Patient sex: M
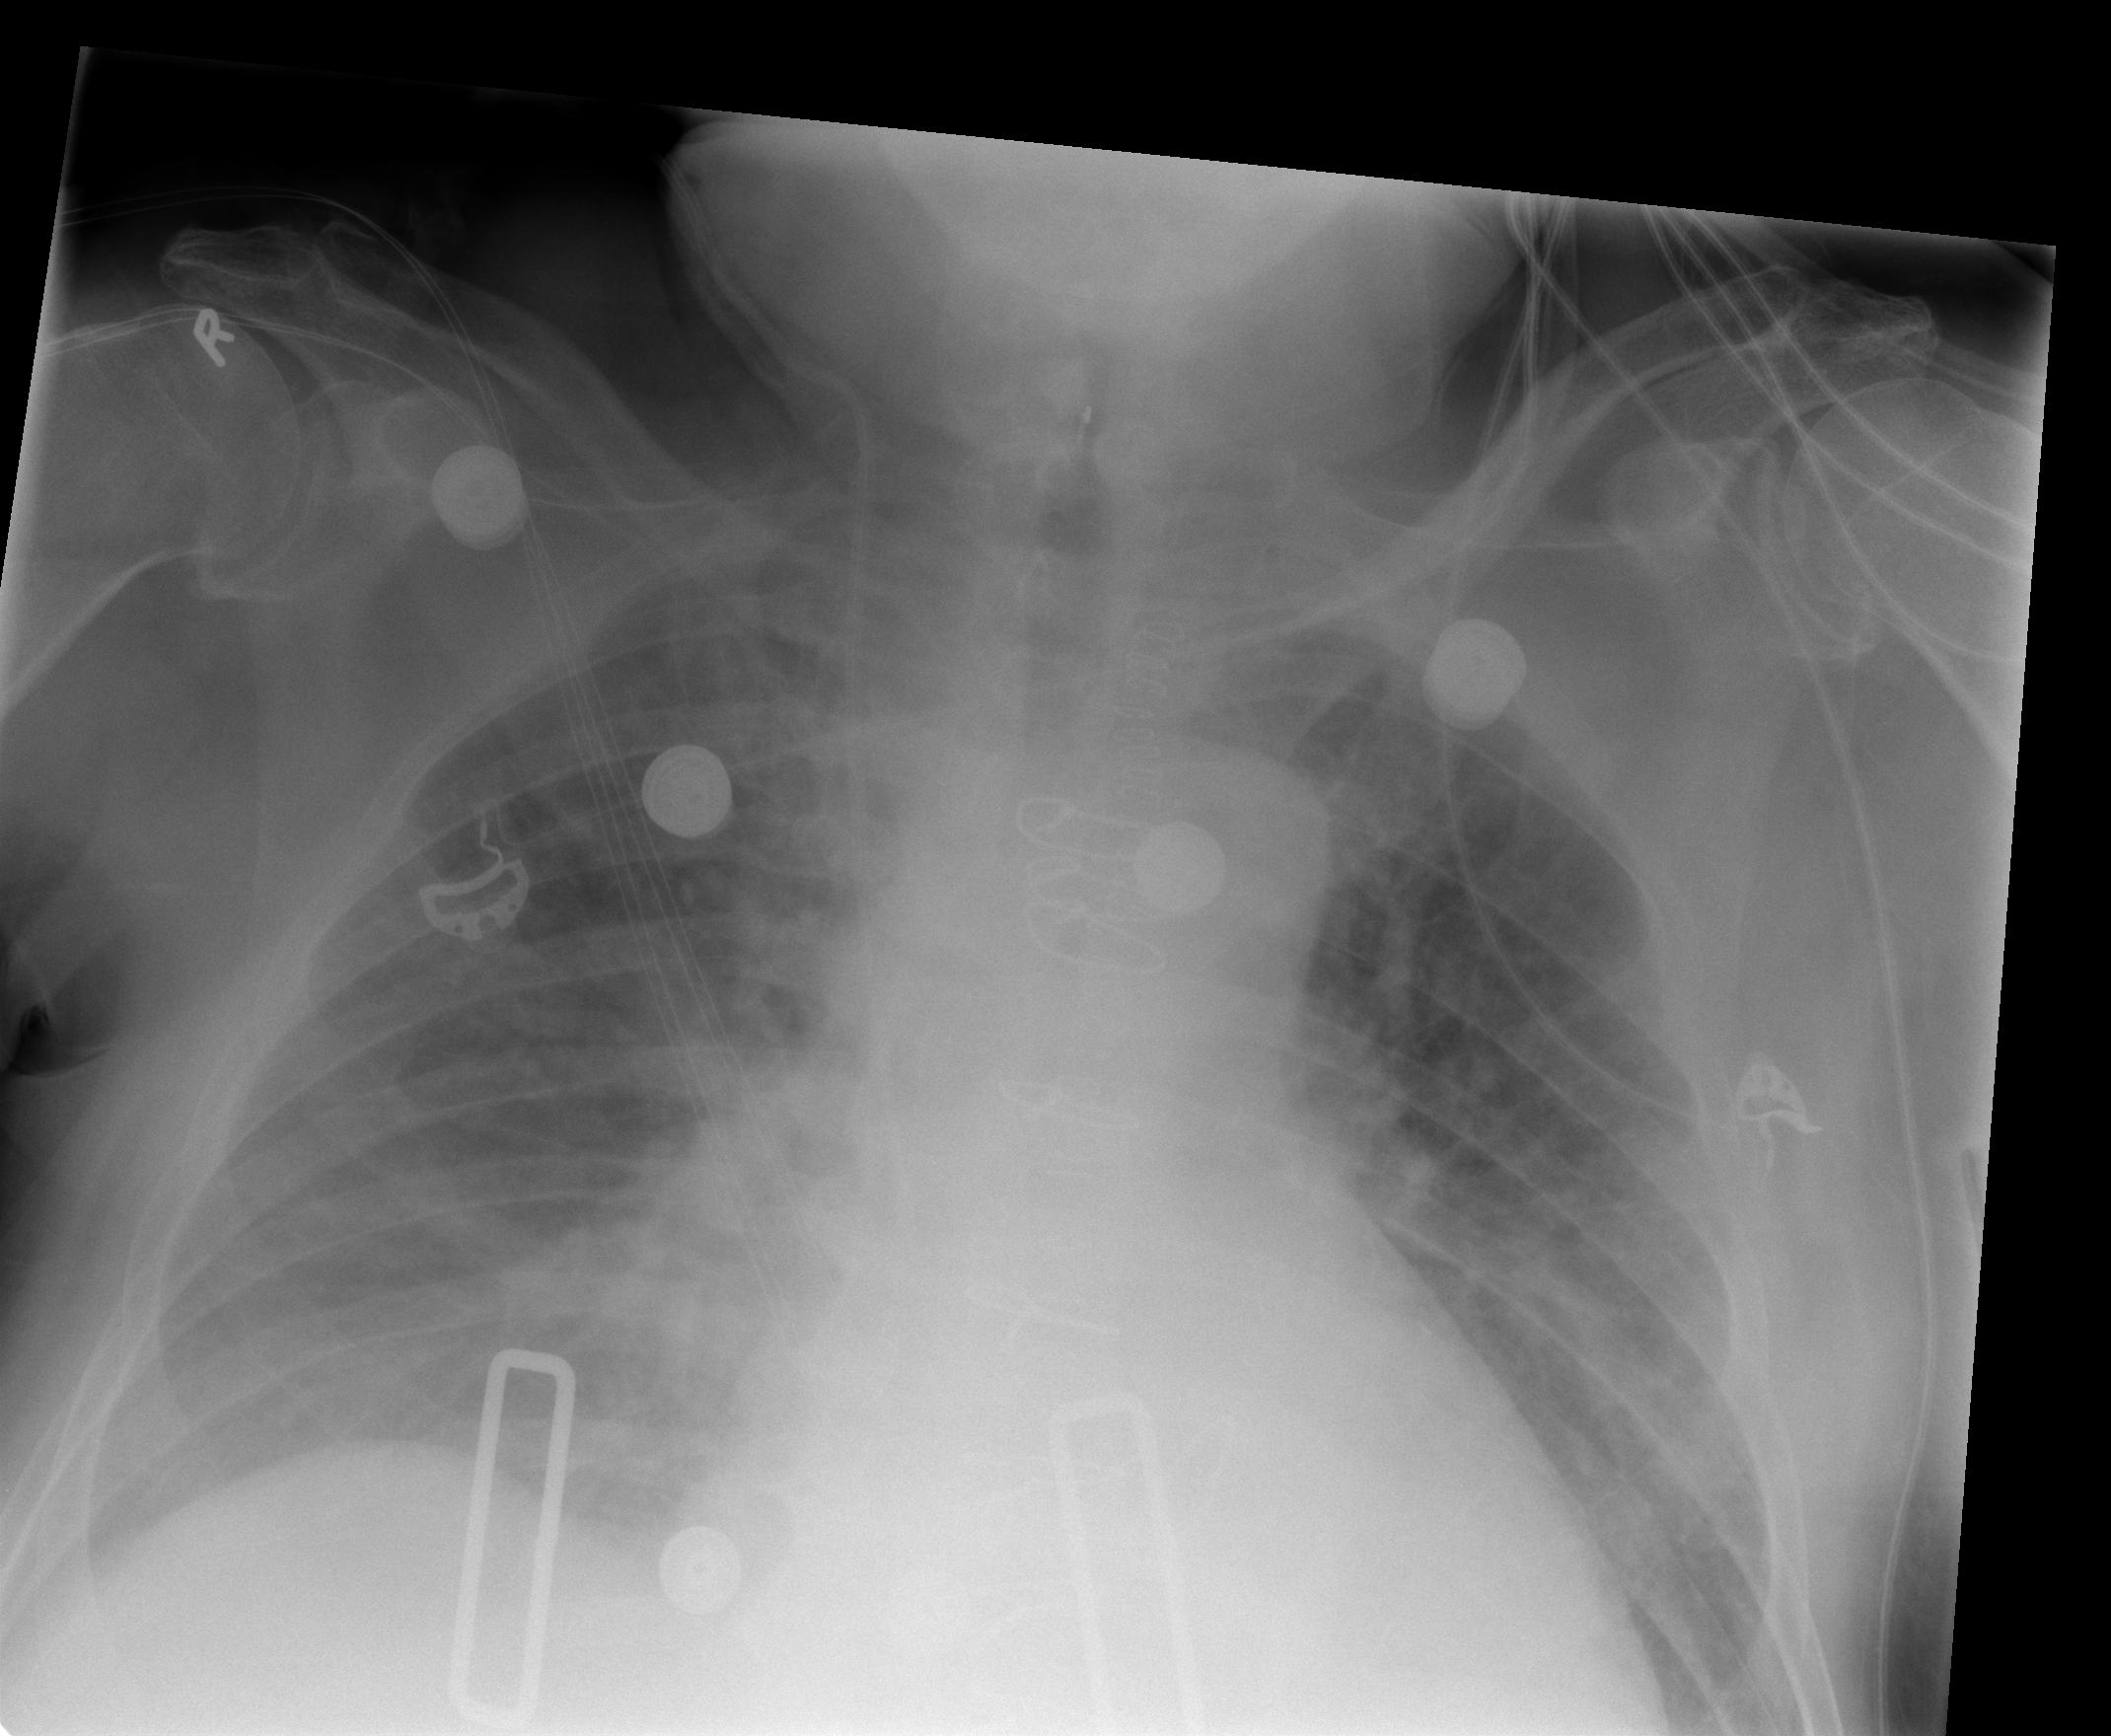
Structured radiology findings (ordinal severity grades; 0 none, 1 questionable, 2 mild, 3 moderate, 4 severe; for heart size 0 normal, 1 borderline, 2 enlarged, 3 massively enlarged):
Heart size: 1
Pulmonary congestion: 2
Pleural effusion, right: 0
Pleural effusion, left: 1
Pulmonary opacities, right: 0
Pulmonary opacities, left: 0
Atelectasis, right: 2
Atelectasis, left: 2